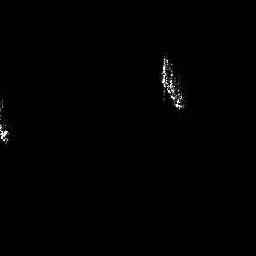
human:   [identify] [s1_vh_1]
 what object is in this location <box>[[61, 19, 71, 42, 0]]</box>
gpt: <ref>1 medium ship at the center</ref>